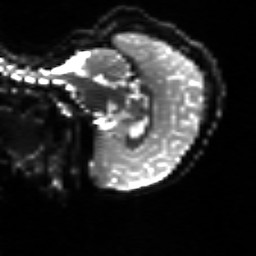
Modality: sbref
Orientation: sagittal
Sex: male
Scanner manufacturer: siemens
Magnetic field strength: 3 T
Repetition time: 5 s
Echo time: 0.071 s